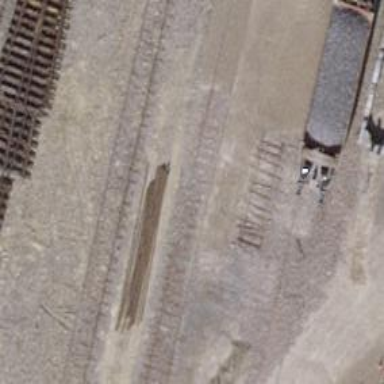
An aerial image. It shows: Single-track railway spur.